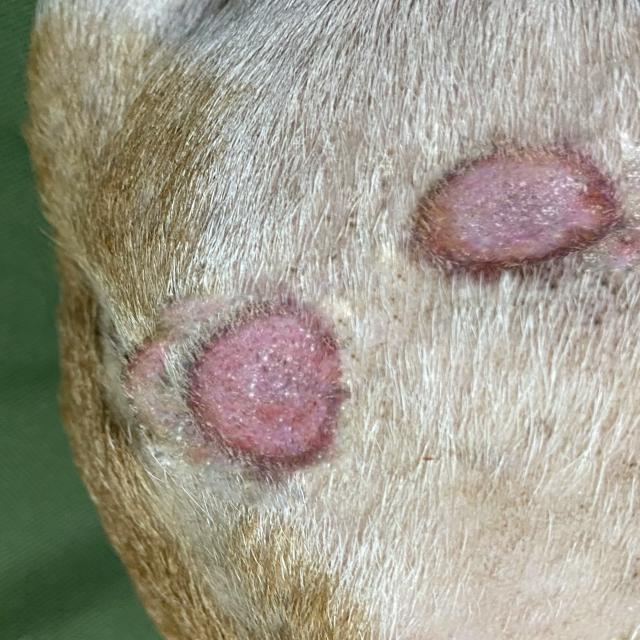
Canine ringworm (Dermatophytosis) — fungal infection caused by Microsporum or Trichophyton. Presents with circular alopecia, scaling, crusting, and broken hairs.